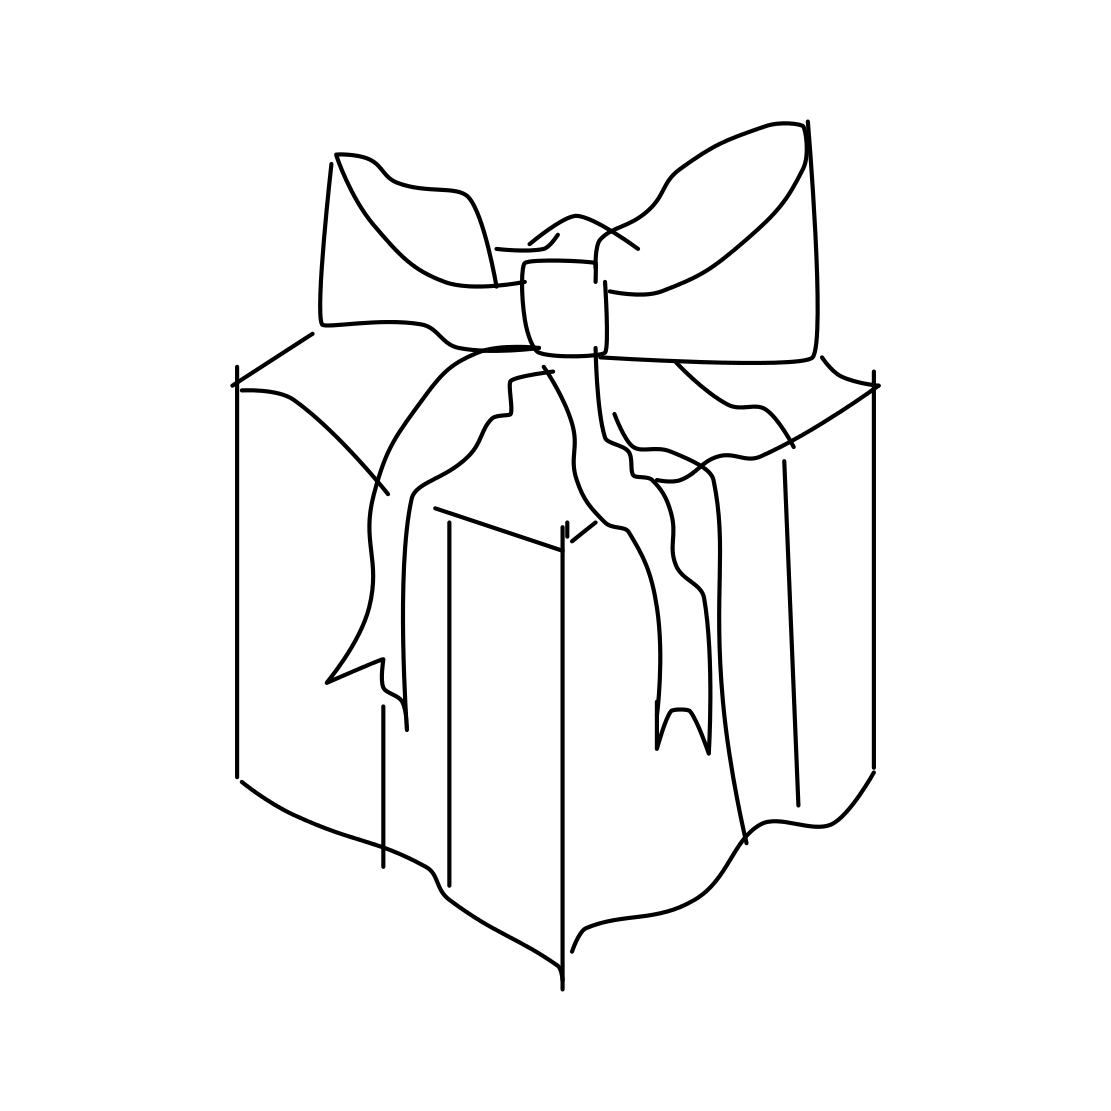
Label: present